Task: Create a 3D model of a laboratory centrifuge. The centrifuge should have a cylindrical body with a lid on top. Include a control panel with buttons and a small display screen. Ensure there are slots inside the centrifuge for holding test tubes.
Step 494:
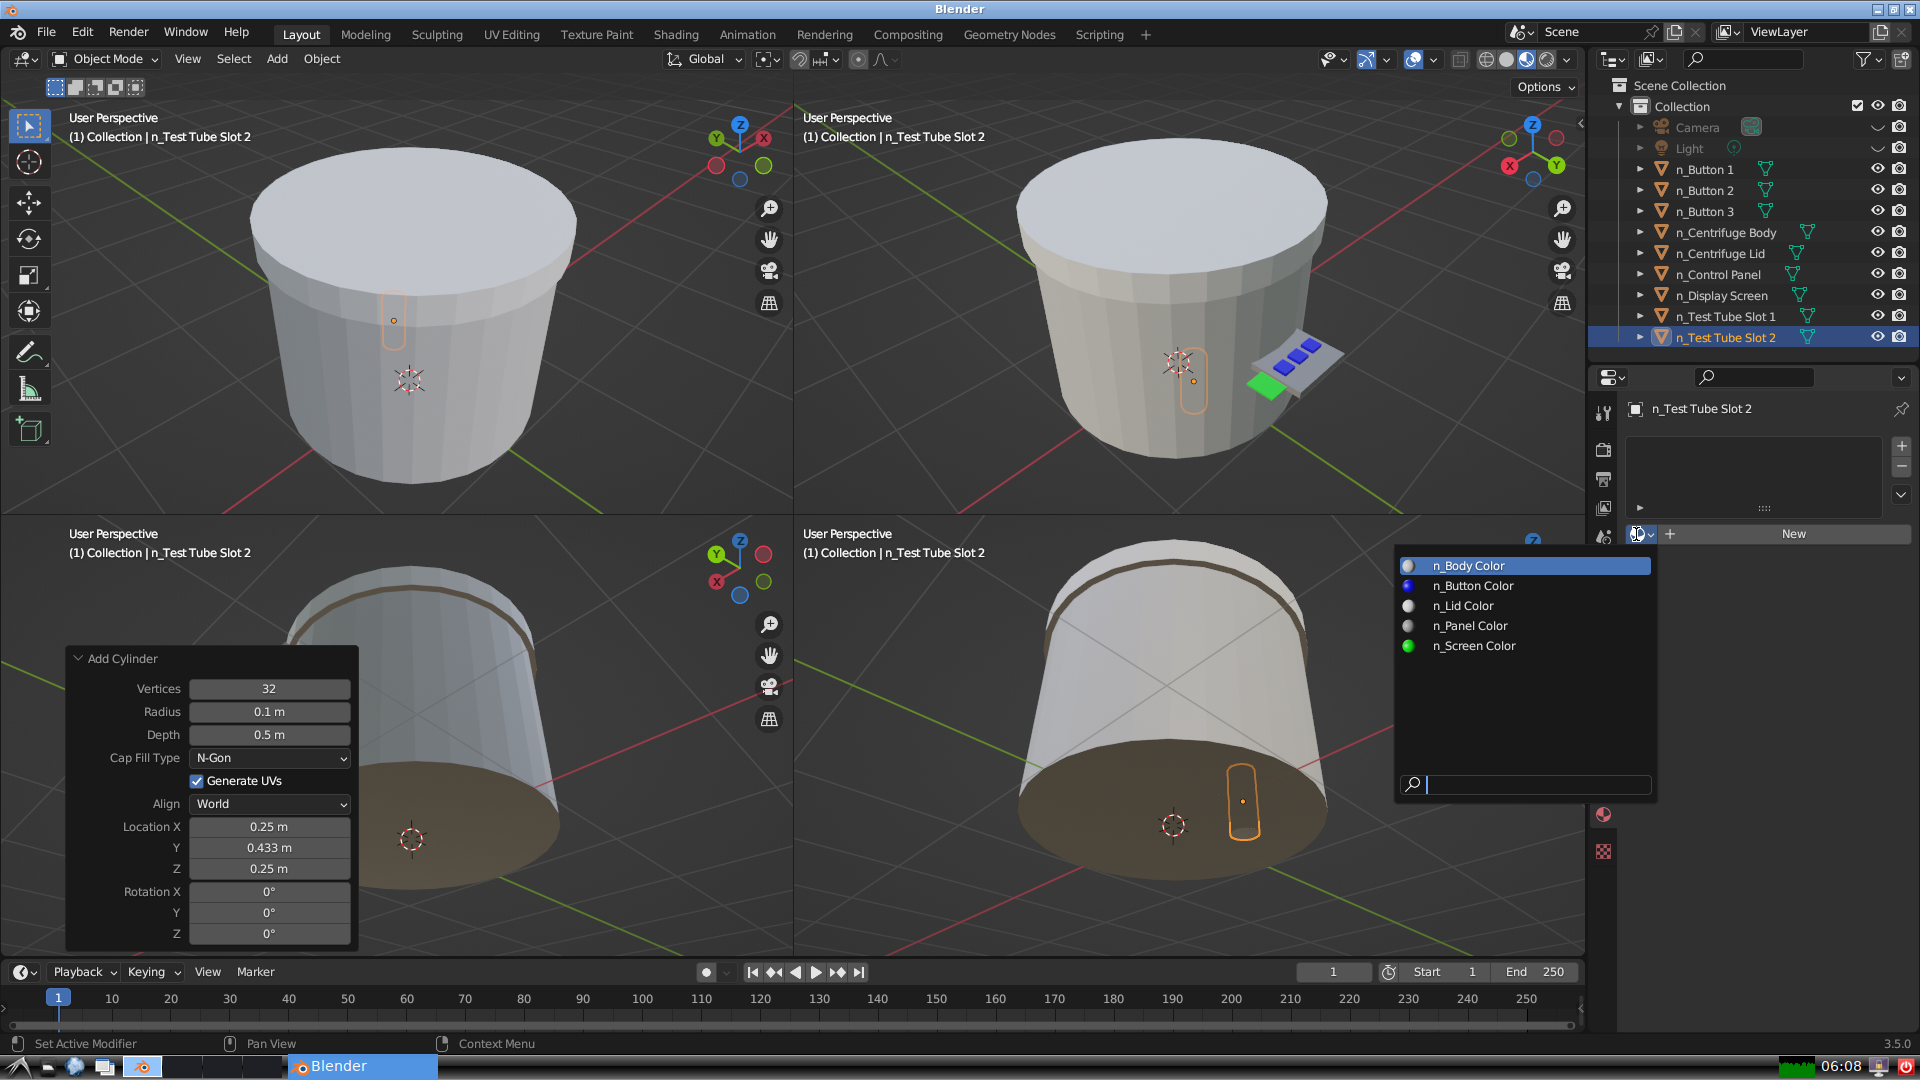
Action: input_text: n_Body Color